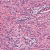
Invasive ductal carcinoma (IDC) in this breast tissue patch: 1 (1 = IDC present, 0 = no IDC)